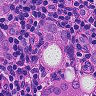
Metastatic tissue present: yes